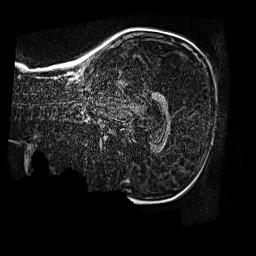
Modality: MP2RAGE
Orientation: sagittal
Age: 9
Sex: male
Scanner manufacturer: siemens
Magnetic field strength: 3 T
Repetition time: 4 s
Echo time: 0.00299 s